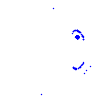
Particle: proton